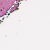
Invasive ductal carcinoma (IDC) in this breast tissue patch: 0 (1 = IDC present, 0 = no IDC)